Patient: sex F, age 76
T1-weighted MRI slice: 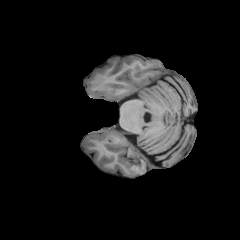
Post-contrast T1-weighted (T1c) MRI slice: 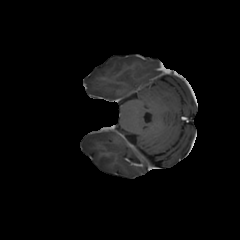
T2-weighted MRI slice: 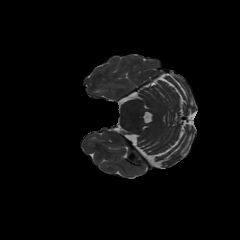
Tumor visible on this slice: no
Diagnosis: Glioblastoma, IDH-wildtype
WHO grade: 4